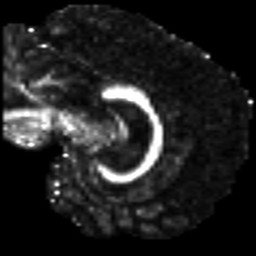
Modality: FA
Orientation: sagittal
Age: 25
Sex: male
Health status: healthy
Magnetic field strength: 3 T
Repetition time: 8.4 s
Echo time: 0.0926 s